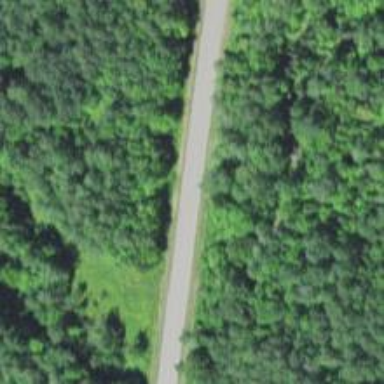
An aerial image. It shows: Tertiary road.